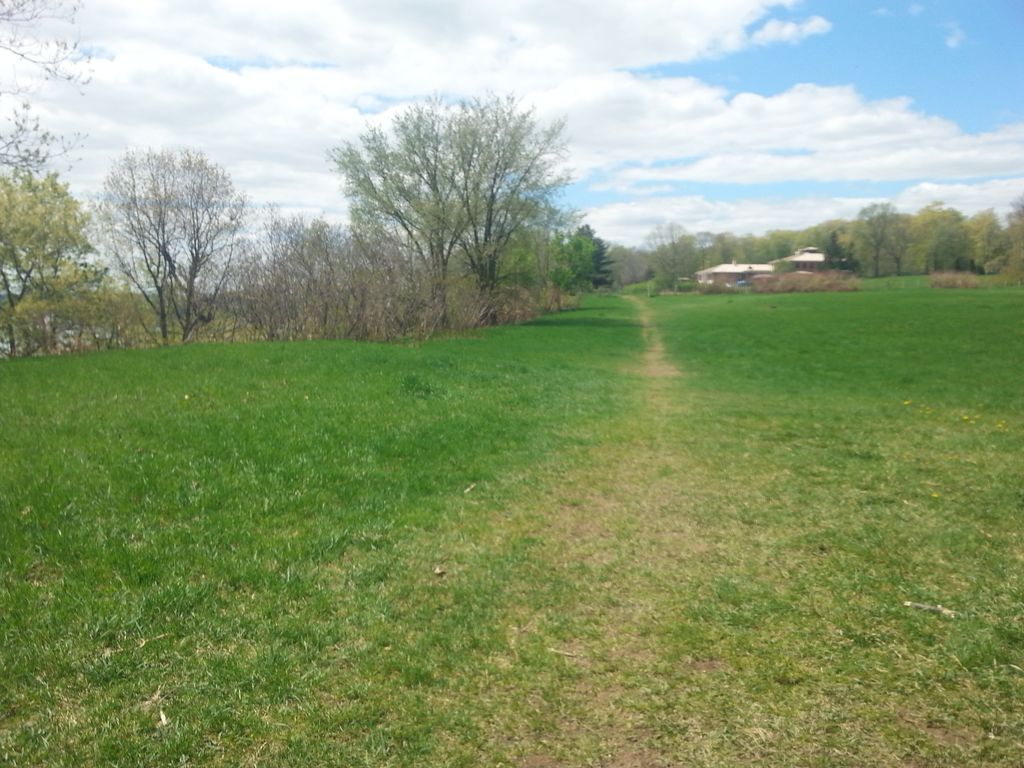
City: quebec_city